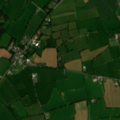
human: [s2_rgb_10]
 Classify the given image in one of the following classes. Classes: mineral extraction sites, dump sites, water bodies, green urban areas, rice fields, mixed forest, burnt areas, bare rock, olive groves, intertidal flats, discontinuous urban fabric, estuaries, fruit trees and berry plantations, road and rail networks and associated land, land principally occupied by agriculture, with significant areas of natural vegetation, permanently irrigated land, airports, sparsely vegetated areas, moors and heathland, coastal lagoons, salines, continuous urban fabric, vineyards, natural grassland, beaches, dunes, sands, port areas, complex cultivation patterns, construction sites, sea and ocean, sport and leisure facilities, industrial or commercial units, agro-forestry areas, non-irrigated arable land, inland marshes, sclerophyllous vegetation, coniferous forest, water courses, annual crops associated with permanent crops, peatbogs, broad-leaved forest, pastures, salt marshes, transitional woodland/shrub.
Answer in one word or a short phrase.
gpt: non-irrigated arable land, pastures